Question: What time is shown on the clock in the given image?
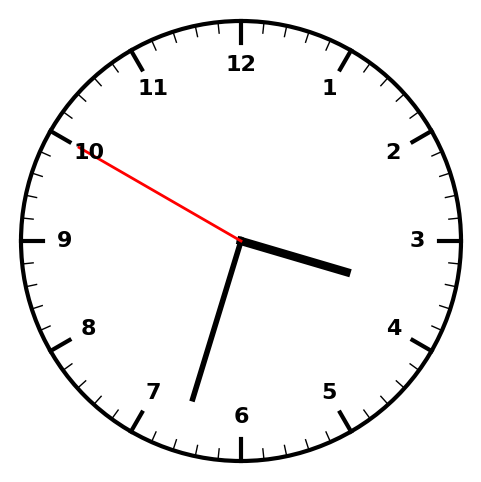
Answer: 03:32:50